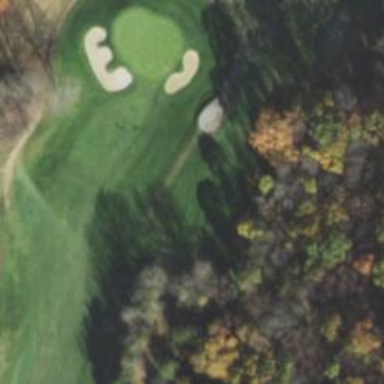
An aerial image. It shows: Path used for both walking and golf.